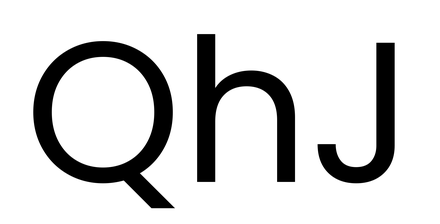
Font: Poppins-Regular